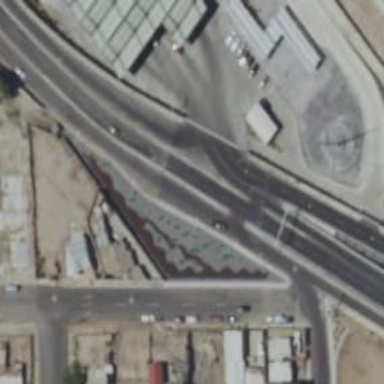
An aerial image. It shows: Secondary link road with asphalt surface.